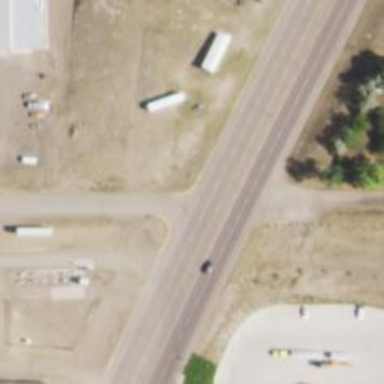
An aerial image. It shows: Trunk highway.